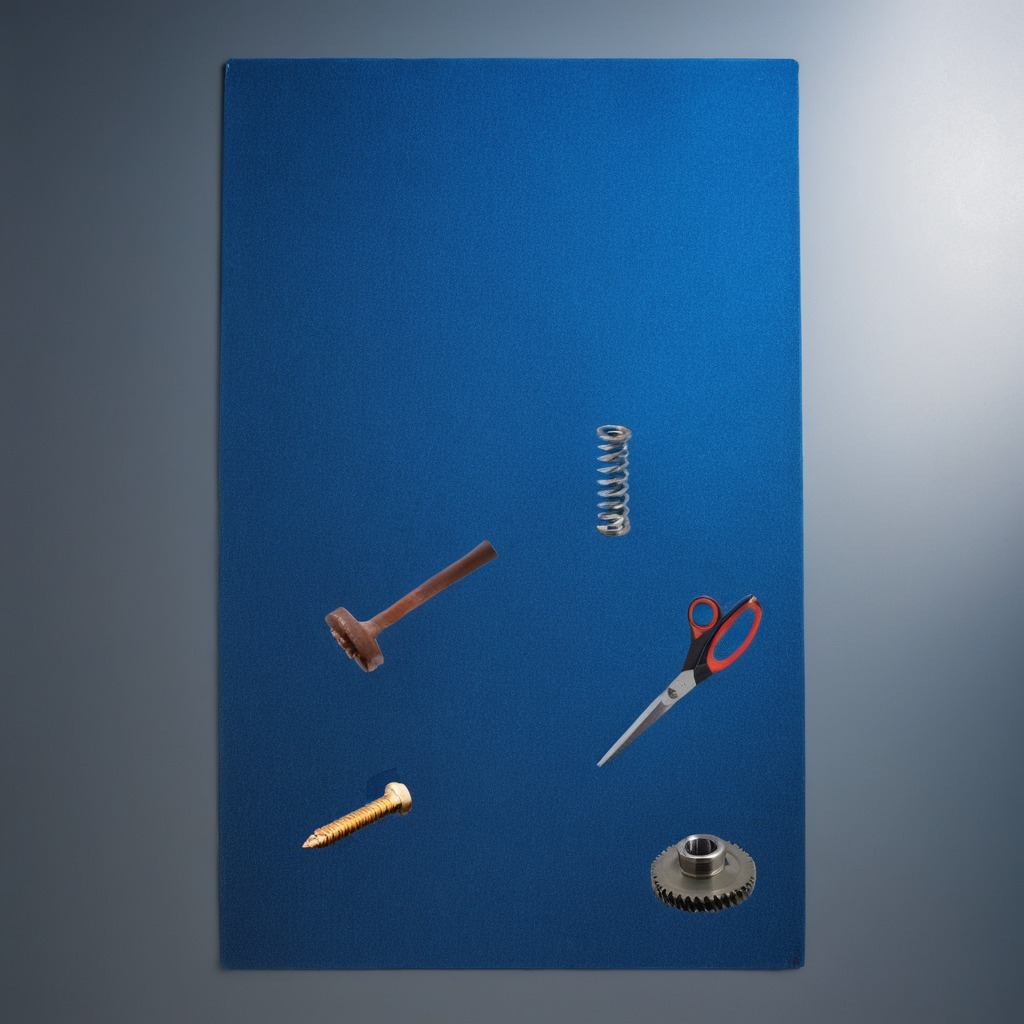
A steel gear with teeth, a metal machine screw, a hammer, a coiled metal spring, and a pair of scissors are lying on the clean granite tabletop covered with a blue rubber mat inside a workshop under bright overhead lighting crisp shadows high clarity worn but beneath the mat.